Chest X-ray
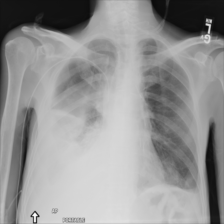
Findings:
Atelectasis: negative
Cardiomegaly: negative
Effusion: positive
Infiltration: negative
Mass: negative
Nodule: negative
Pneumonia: negative
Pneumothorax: negative
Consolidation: negative
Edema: negative
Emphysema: negative
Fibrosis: negative
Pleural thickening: negative
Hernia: negative